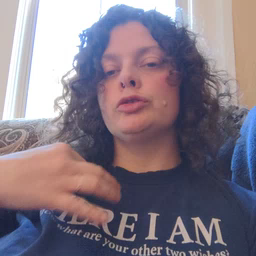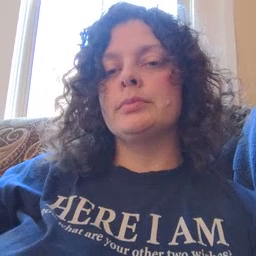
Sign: lion